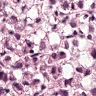
Metastatic tissue present: yes